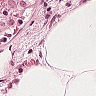
Metastatic tissue present: no